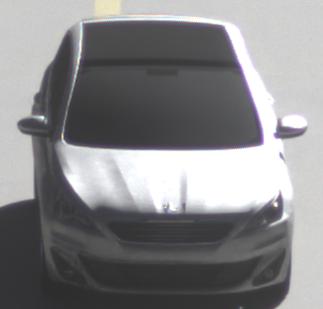
Make: Peugeot
Model: 308 VTi 82
Detailed model: 308 (II)
Model produced from: 2013/09
Model produced until: 2014/11
Doors: 5
Color: white
Road condition: dry road
Daytime: morning or afternoon
Contrast: high contrast